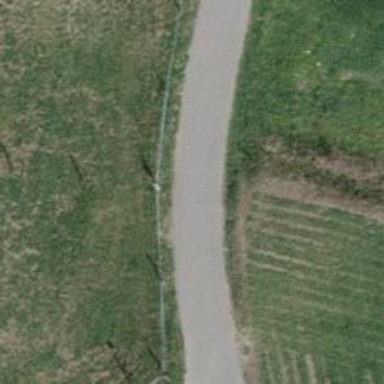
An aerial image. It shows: Agricultural cycleway with excellent grade1 tracktype. Motorcars are only for agricultural use on this road.